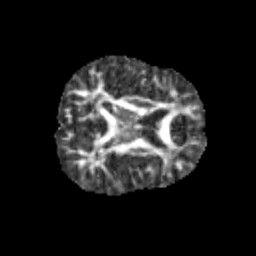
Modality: FA
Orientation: axial
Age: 9
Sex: female
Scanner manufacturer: siemens
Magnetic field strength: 3 T
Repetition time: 3.8 s
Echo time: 0.07 s